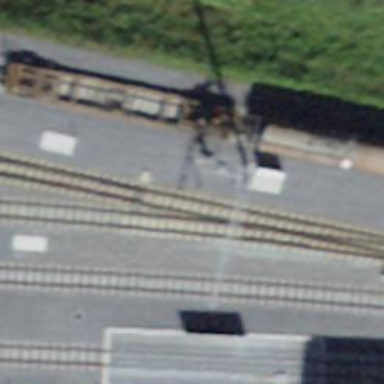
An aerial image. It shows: Narrow-gauge railway with electrified contact line.